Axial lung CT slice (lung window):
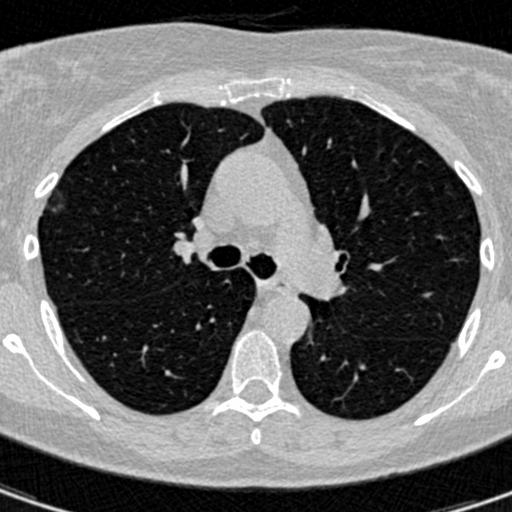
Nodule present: no